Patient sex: M
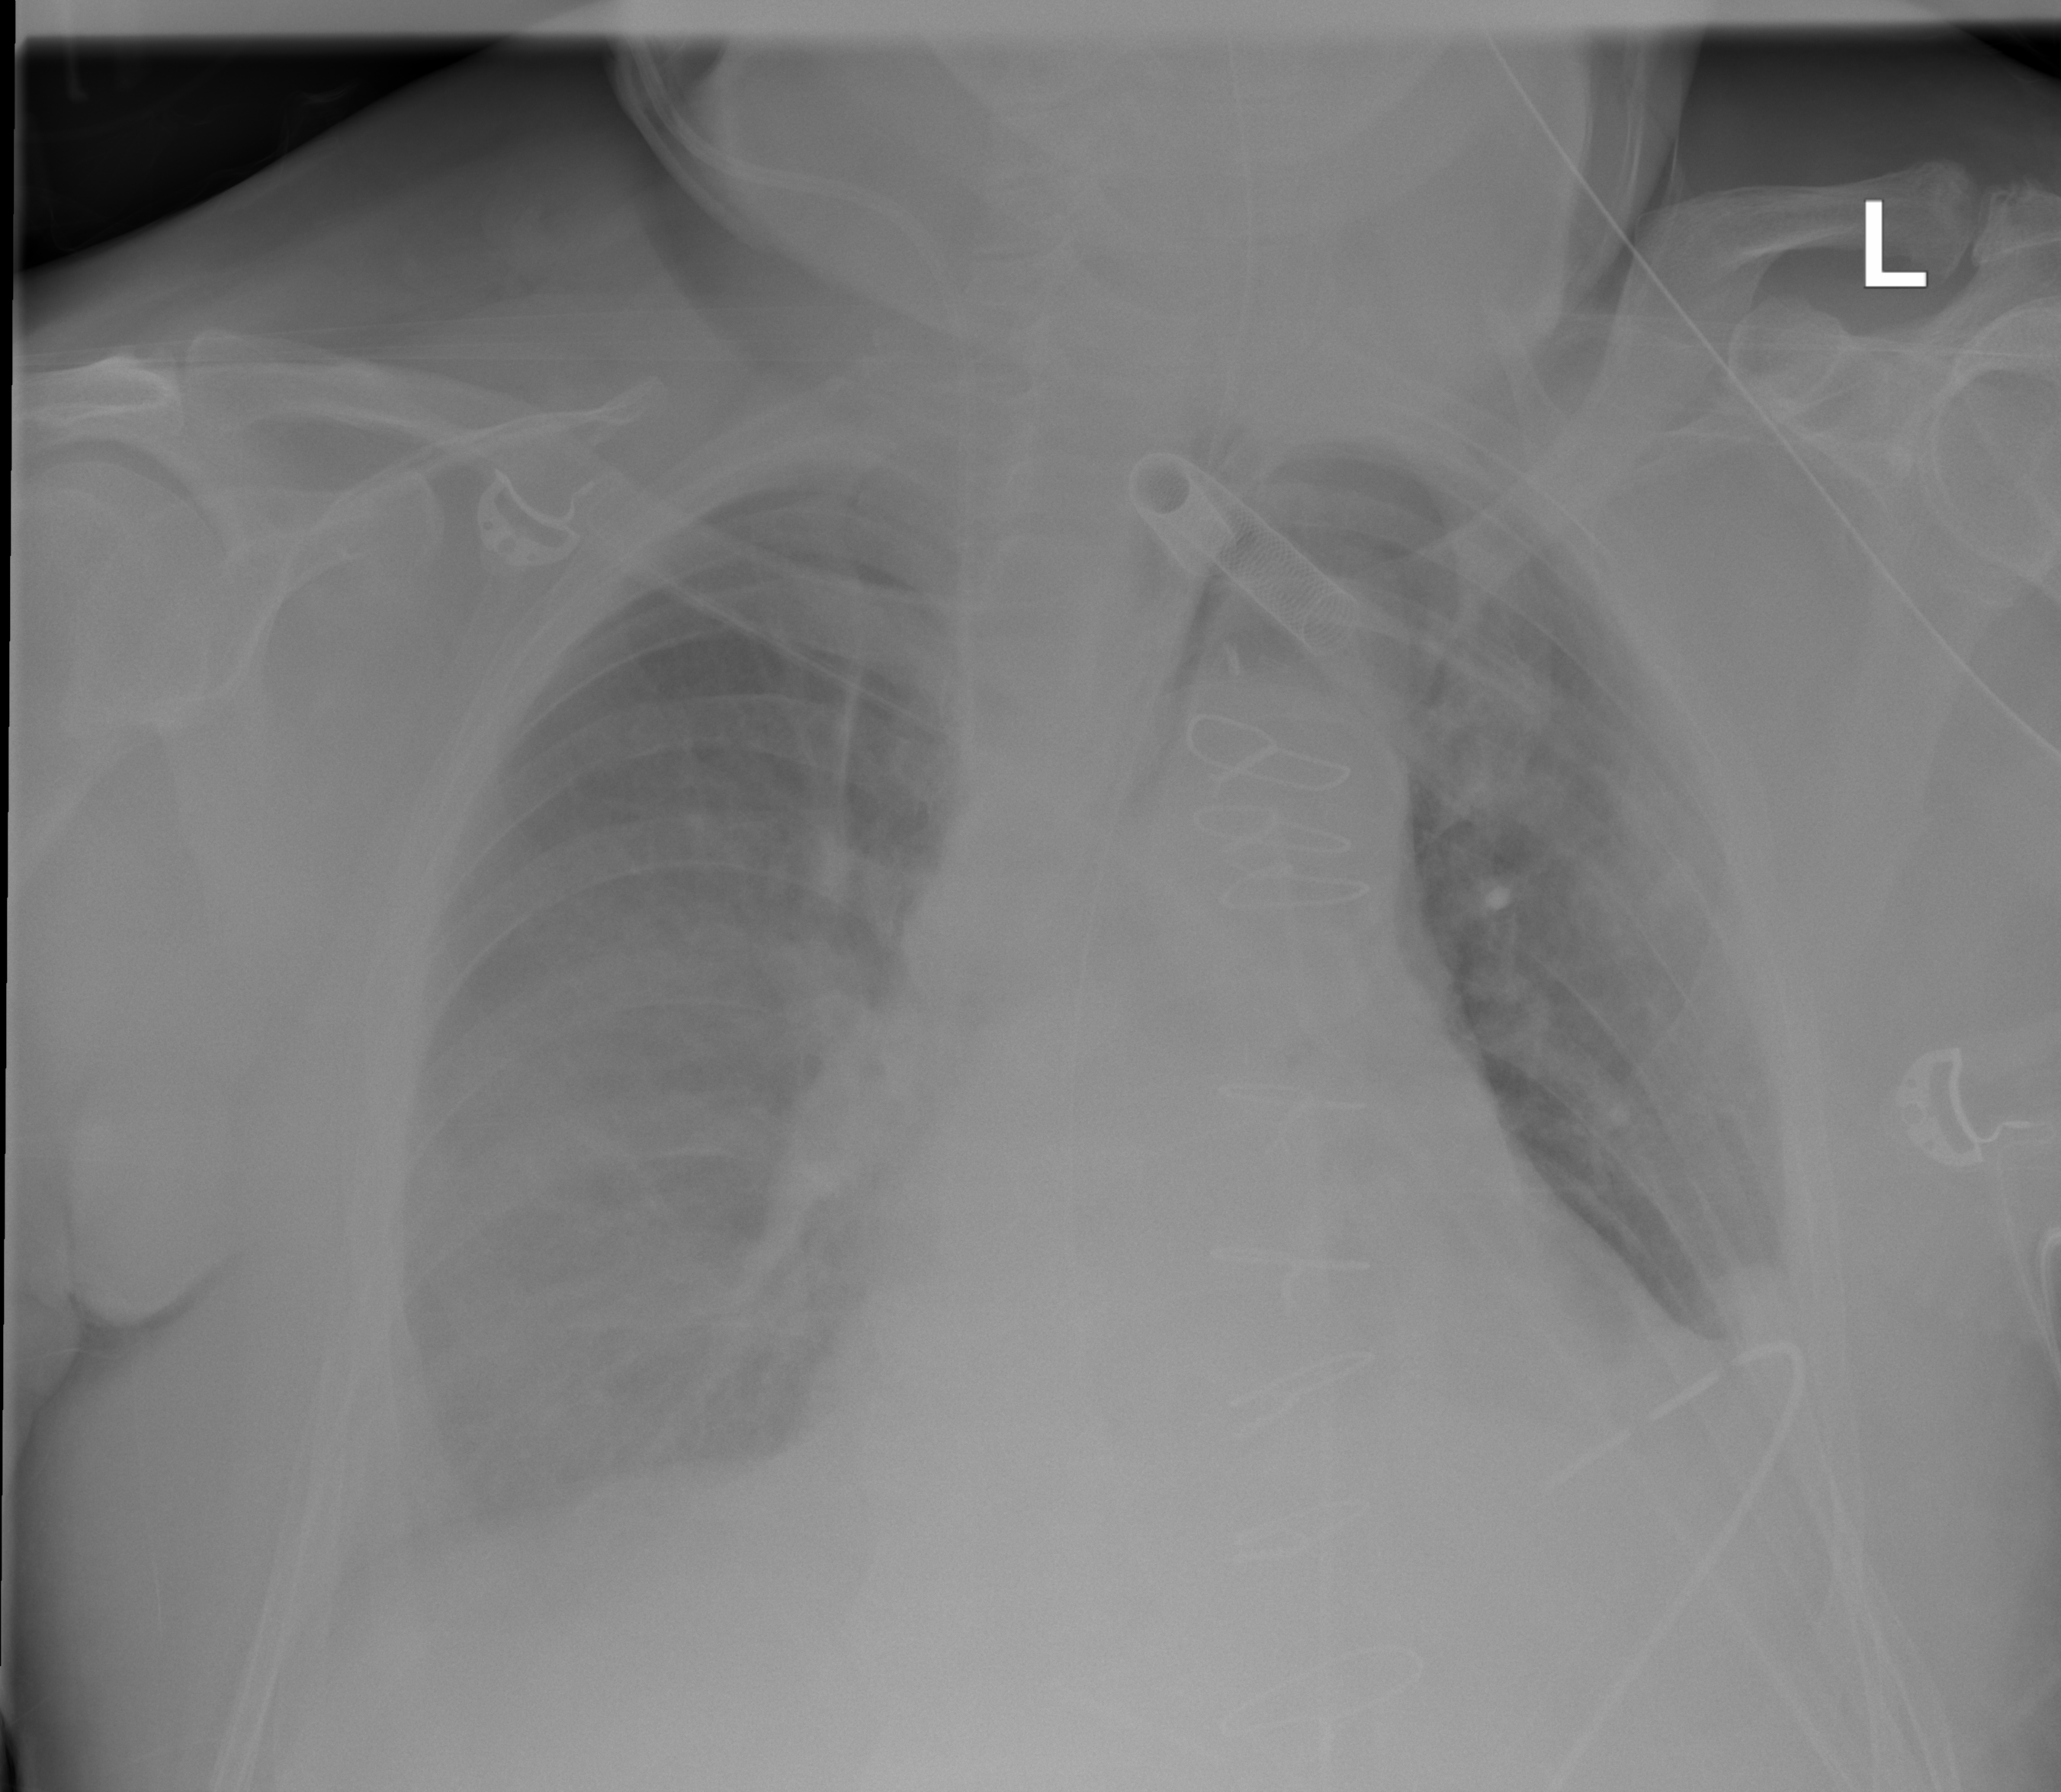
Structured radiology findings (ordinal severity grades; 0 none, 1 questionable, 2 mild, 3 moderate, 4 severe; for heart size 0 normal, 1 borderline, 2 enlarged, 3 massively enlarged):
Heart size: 2
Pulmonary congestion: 2
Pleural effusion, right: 3
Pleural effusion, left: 2
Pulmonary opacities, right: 2
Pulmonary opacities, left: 2
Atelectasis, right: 2
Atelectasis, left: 2